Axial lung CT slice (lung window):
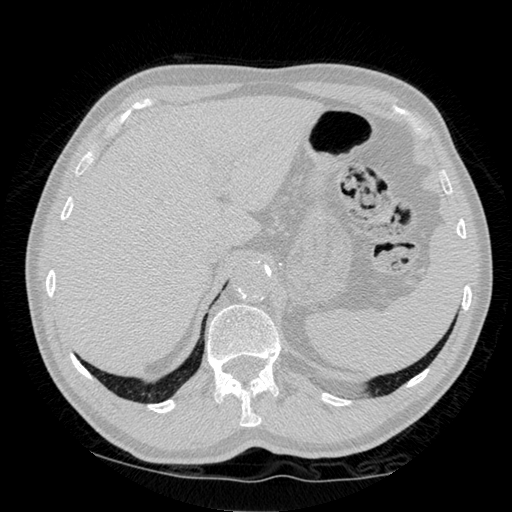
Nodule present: no